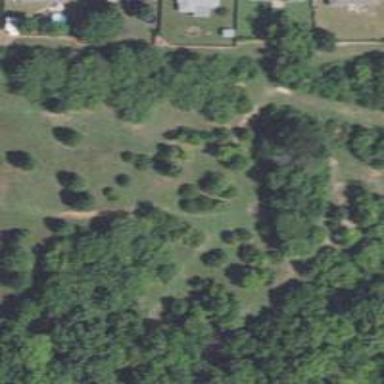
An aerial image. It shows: Disc golf hole.